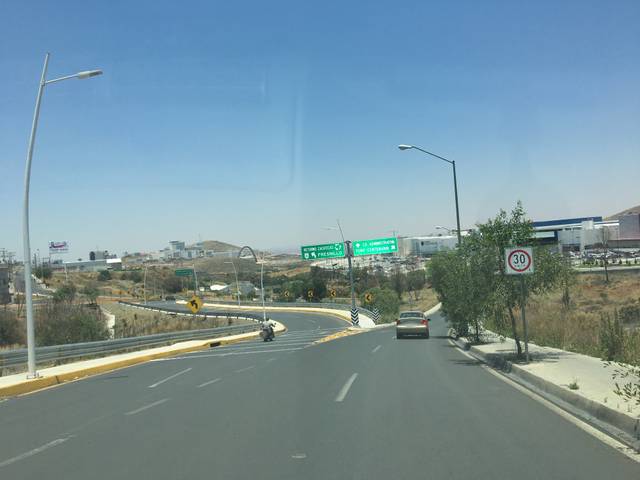
Region: Mexico
Coordinates: 22.774, -102.596